Interaction volume radius: 10 \u00c5
Interaction volume height: 20 \u00c5
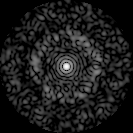
Disorder parameter: 0.8354